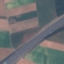
Land use / land cover: Highway